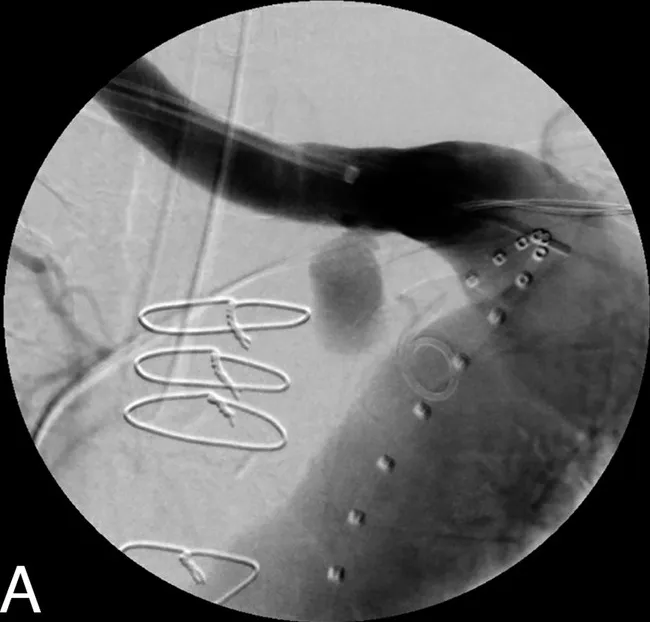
Interventional radiology imaging demonstrates. Precoiled pseudoaneurysm.
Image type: radiology (x_ray)